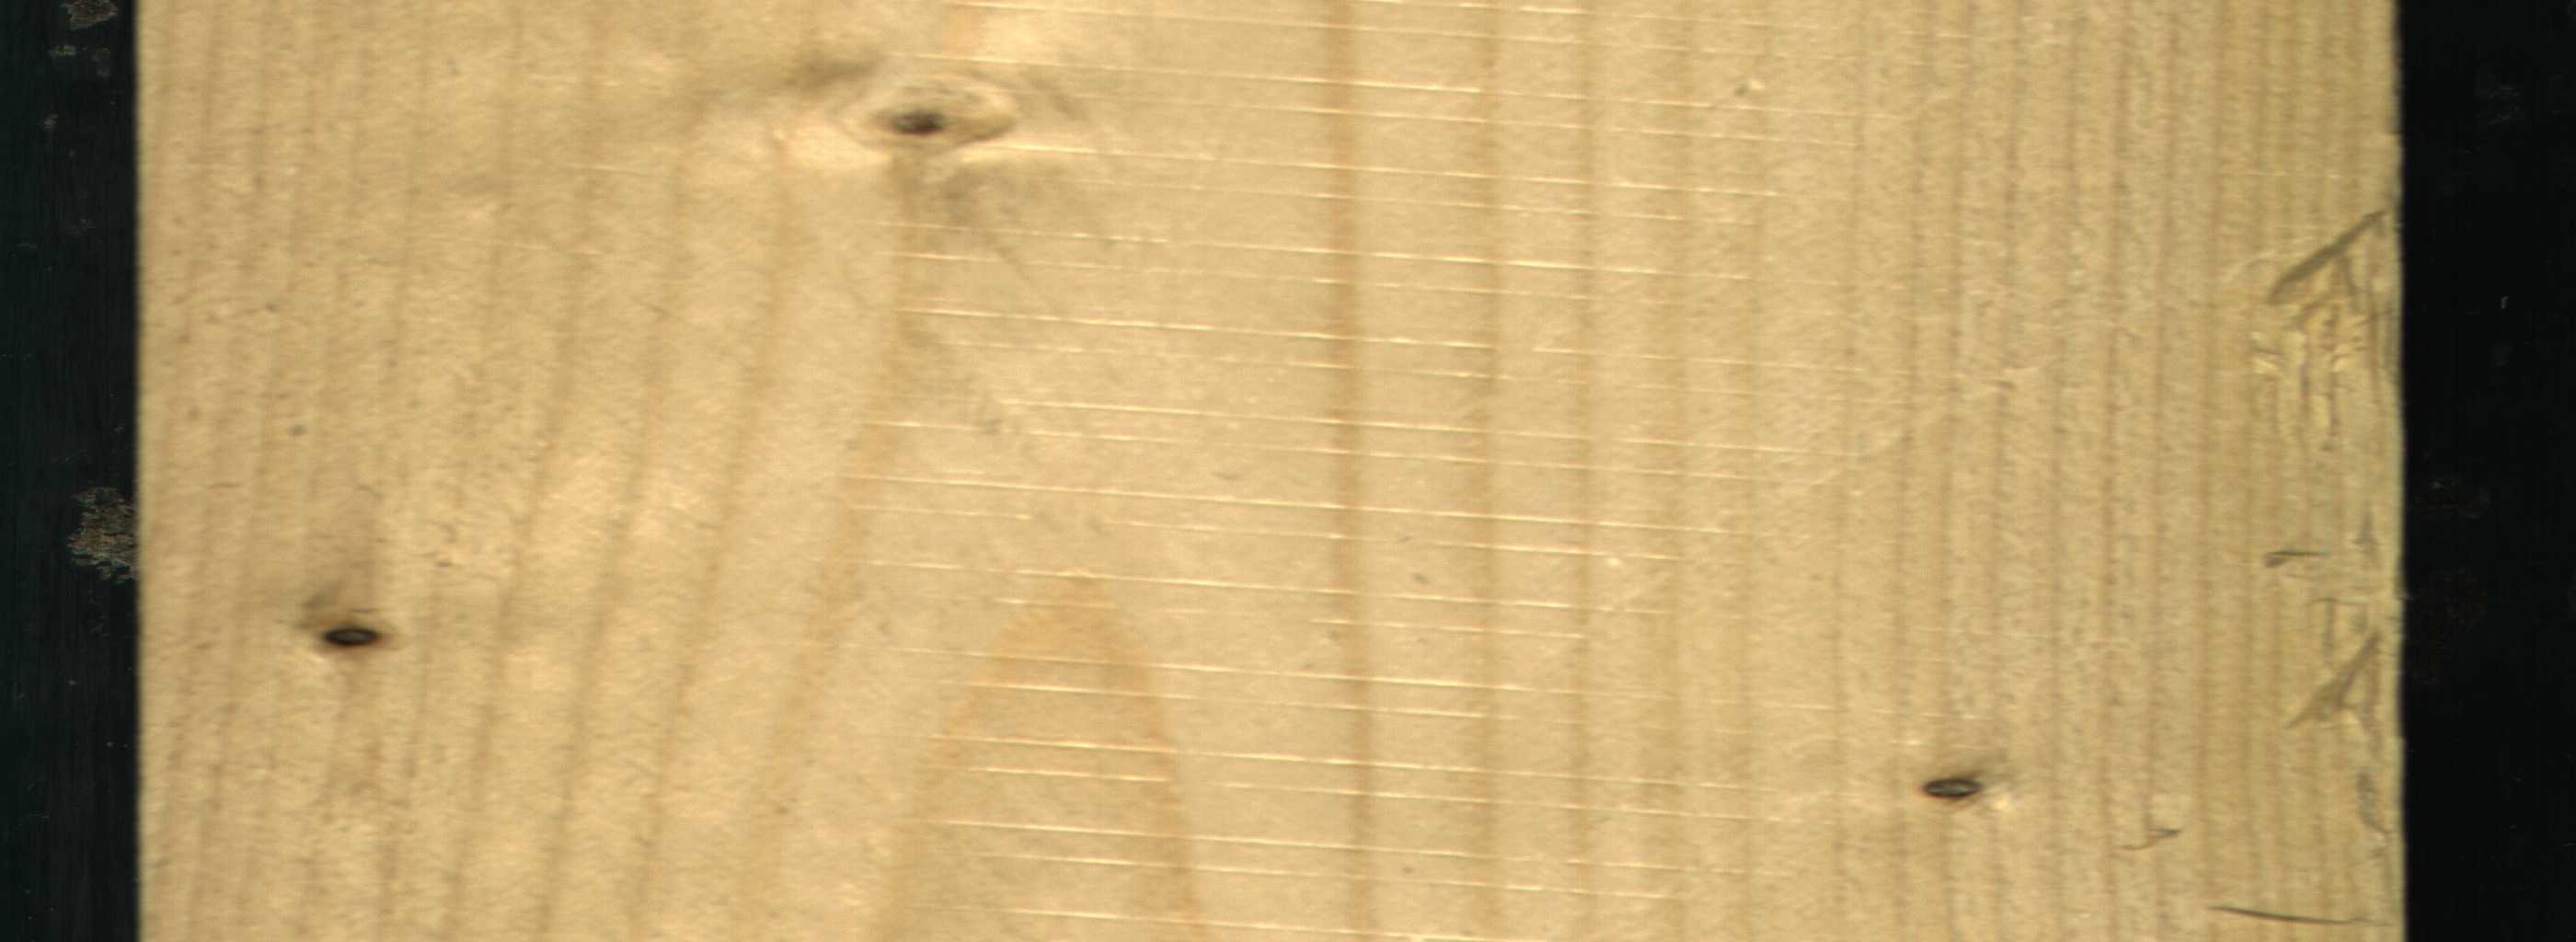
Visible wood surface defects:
Dead_Knot
Live_Knot
Live_Knot